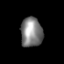
Tissue: prostate
Cell type: T cells
Senescence score: 0.3606
Nuclear area (px): 635
Mean DAPI intensity: 128.542